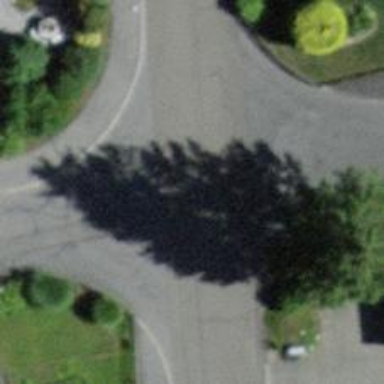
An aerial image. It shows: Residential road with asphalt surface and sidewalk on the left side.